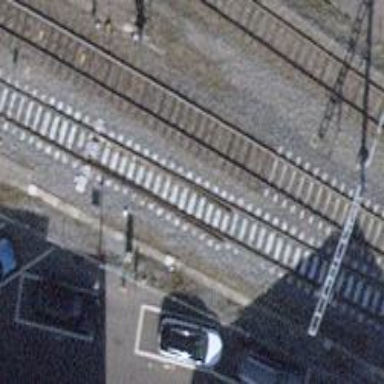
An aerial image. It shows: Railway siding for service.